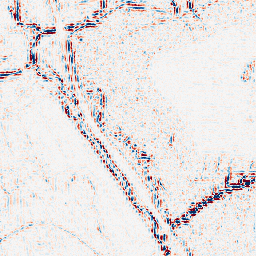
Category: wavelet
Decomposition family: wavelet_reverse_biorthogonal
Decomposition parameters: wavelet: rbio1.3
level: 2
Upsampling method: sinc_hamming
Upsampling parameters: scale: 2
kernel_size: 4
Upsampling scale: 2